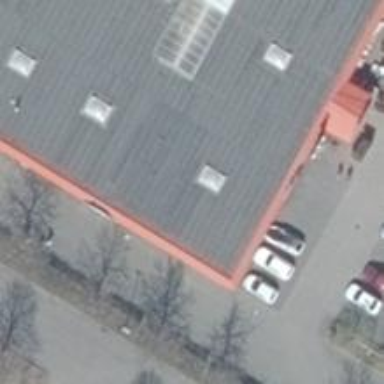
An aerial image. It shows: Furniture shop.